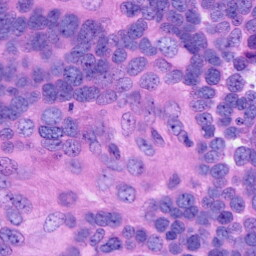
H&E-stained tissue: Ovarian